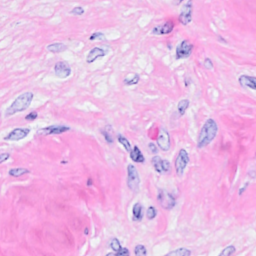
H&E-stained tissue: Breast